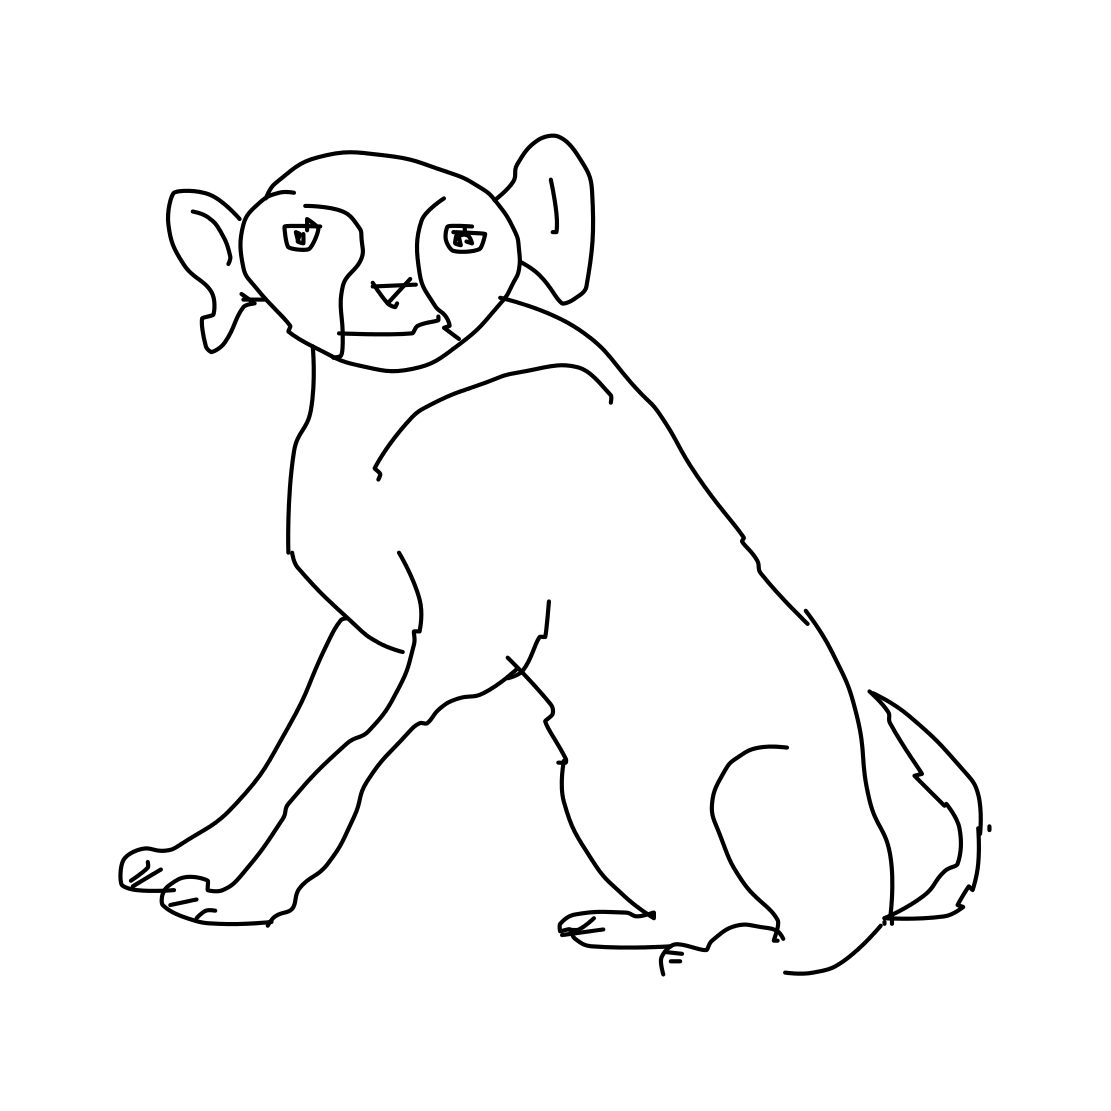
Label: dog